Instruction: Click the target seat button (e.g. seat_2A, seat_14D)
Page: checkout_seats
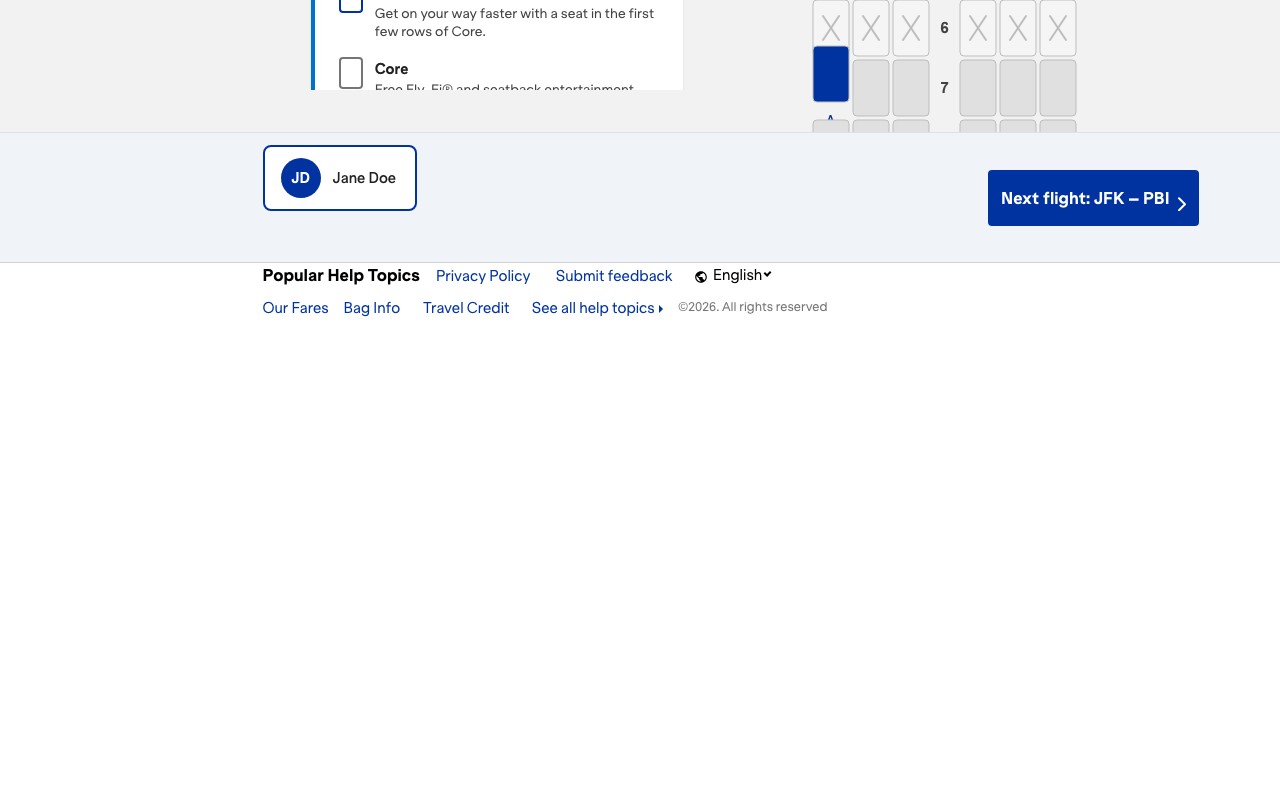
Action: click